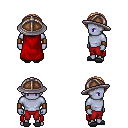
a pixel art fantasy rpg character, male body template, dark elf, purple skin, red cape, red pants, light blonde parted hairstyle, chain helm, leather bracers, gray slippers, four views (front, back, left, right), 2x2 character sprite sheet, small pixel art, hard edges, no anti-aliasing